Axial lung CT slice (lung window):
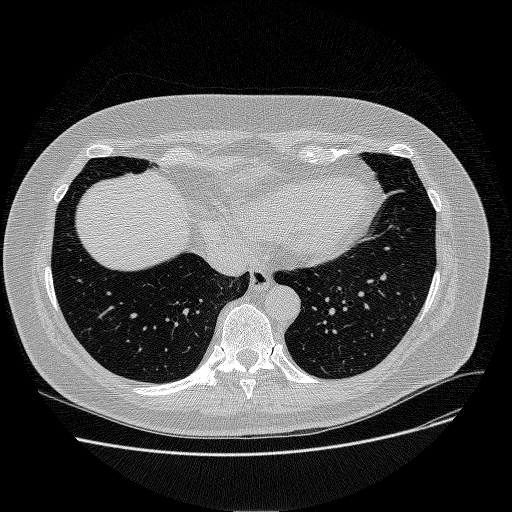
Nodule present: no